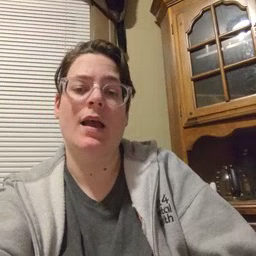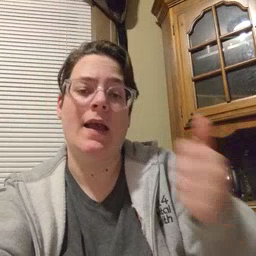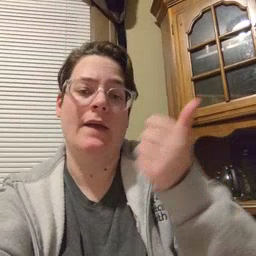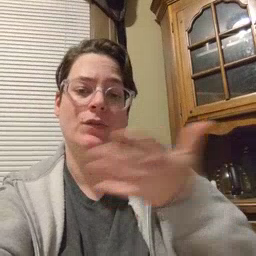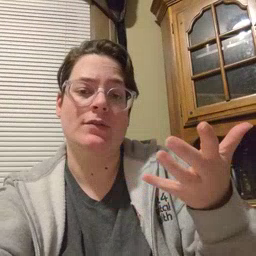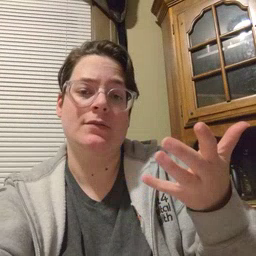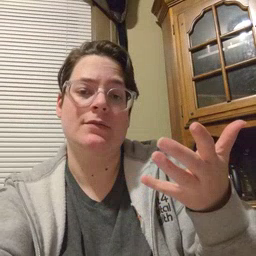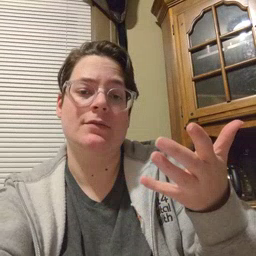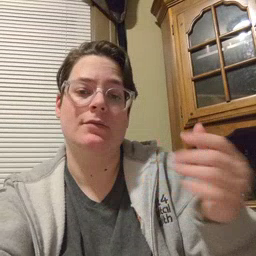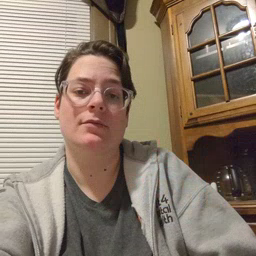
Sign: every